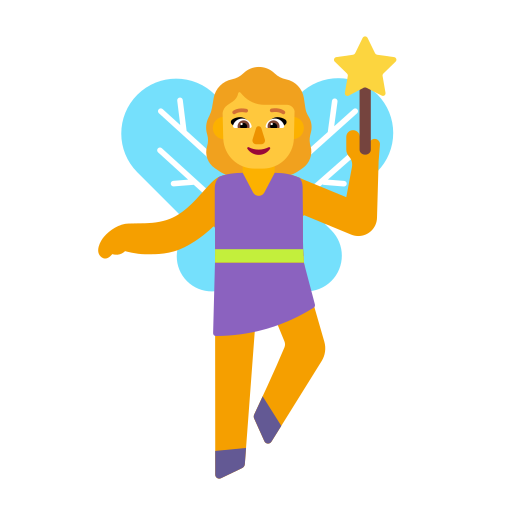
woman fairy flat default